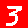
Digit: 3